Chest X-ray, PA view. Patient: 45 years old, sex M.
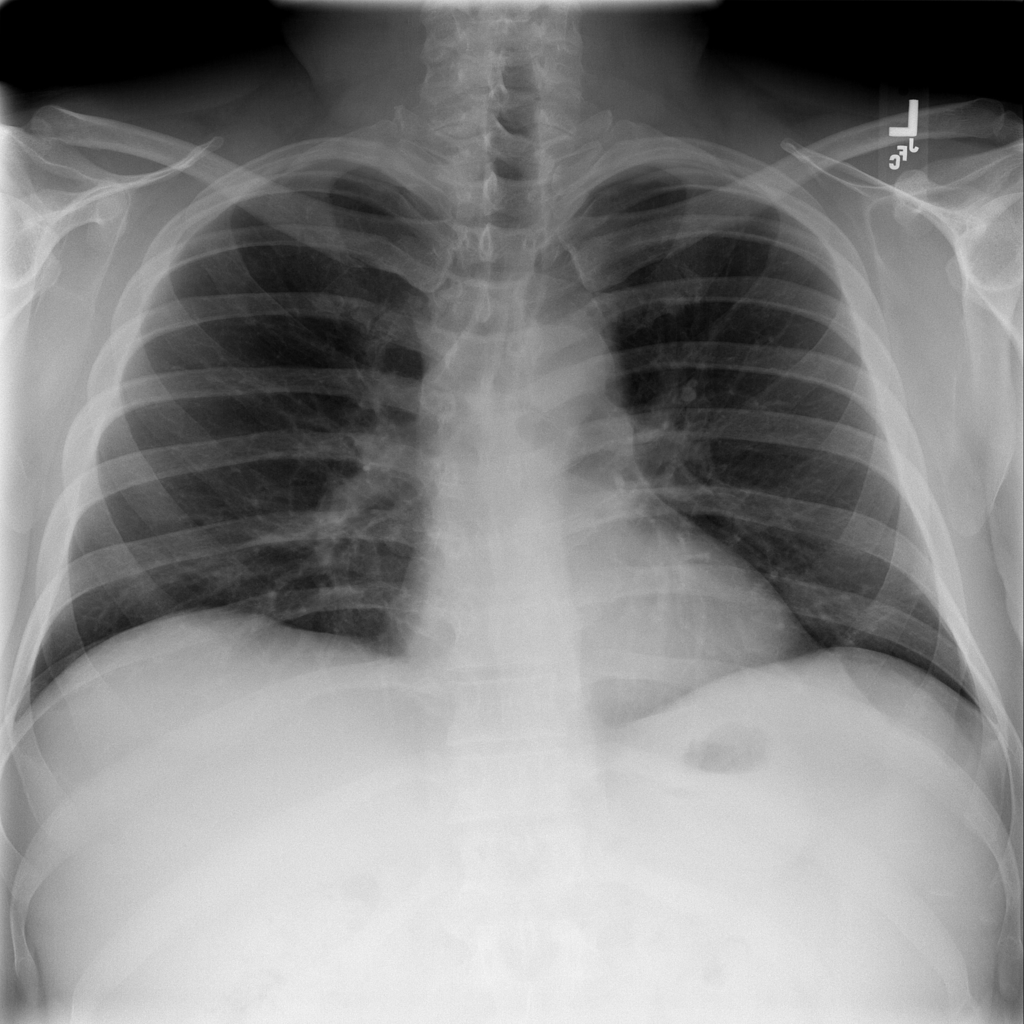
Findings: No Finding